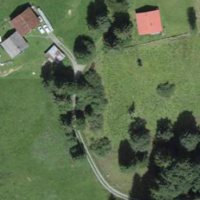
EUNIS habitat code: 24
Species observed at this site:
Omocestus viridulus
Carduelis citrinella